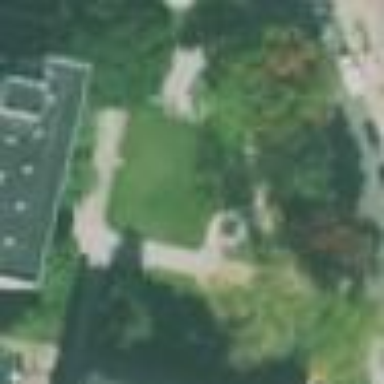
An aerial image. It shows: Park with community garden.